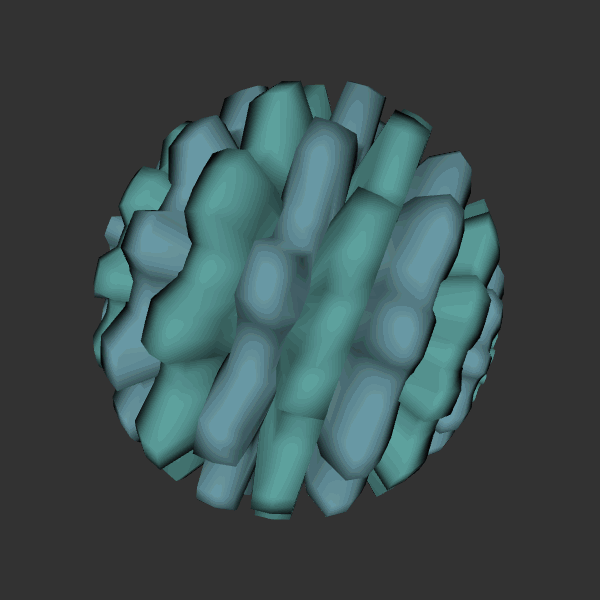
Background: dark